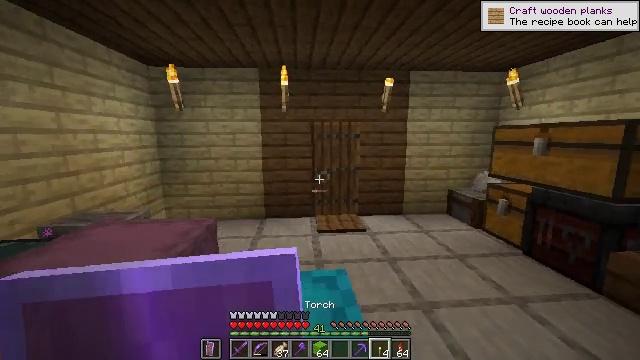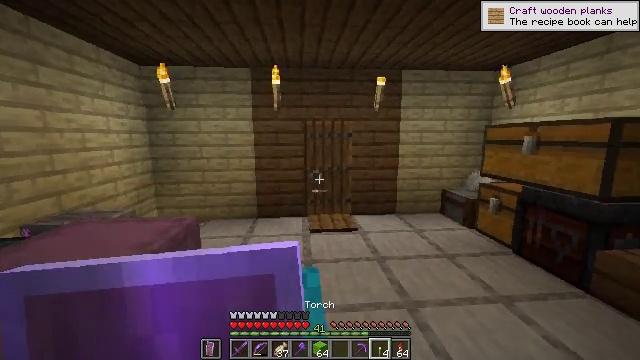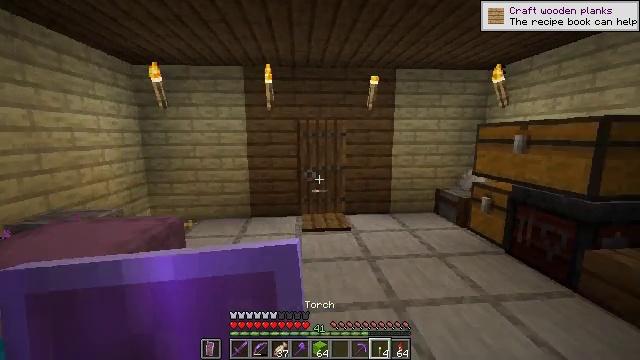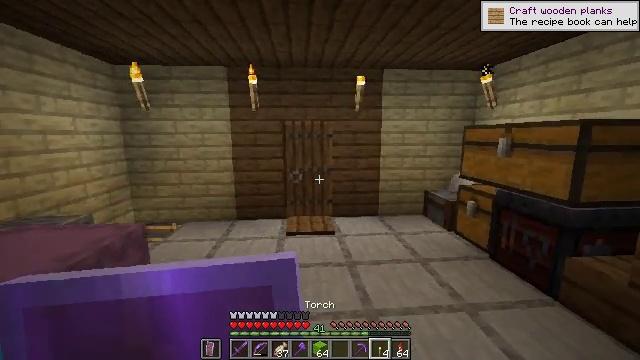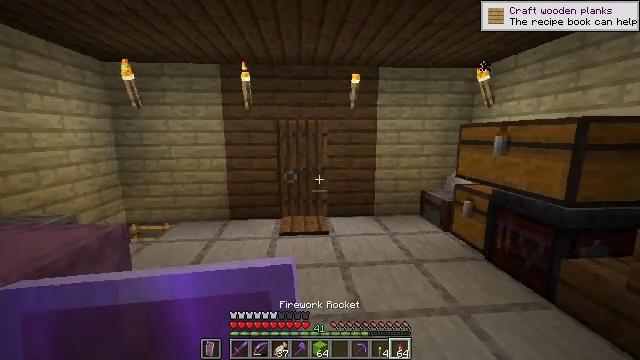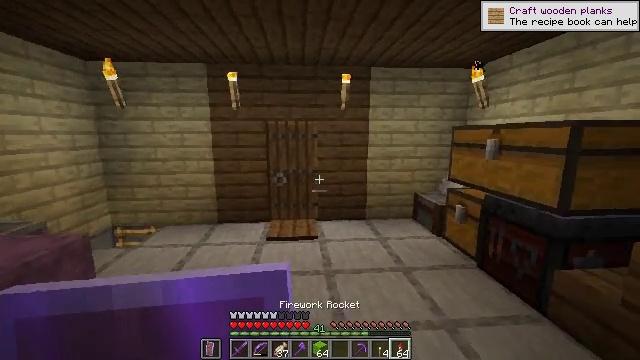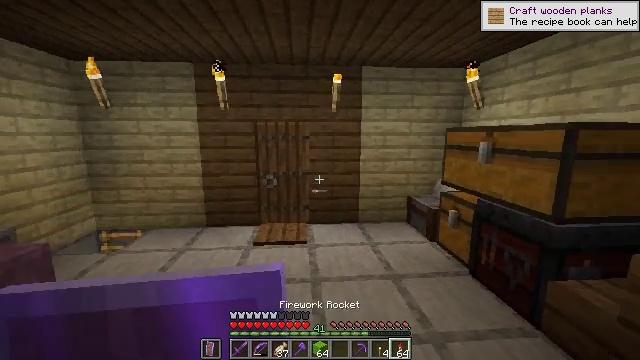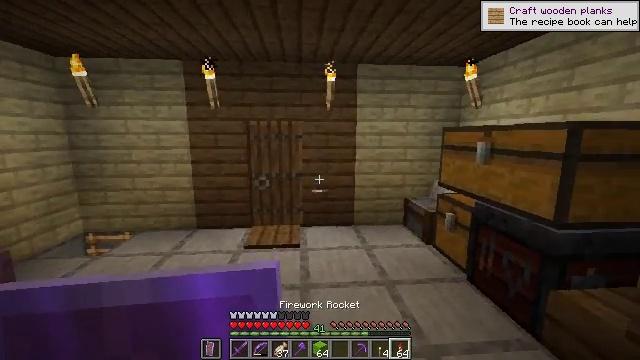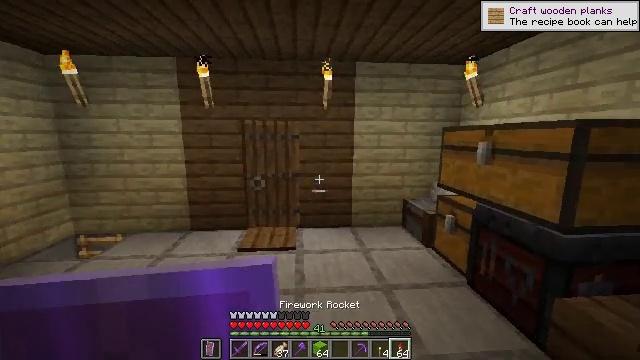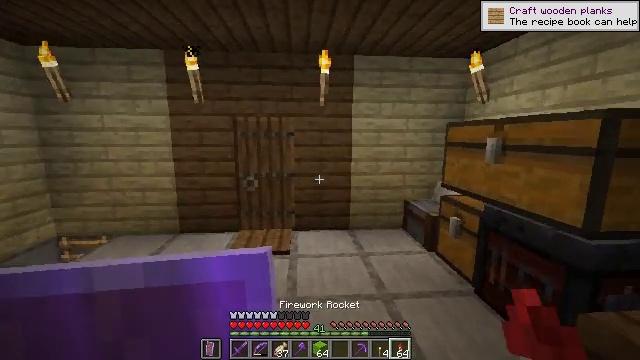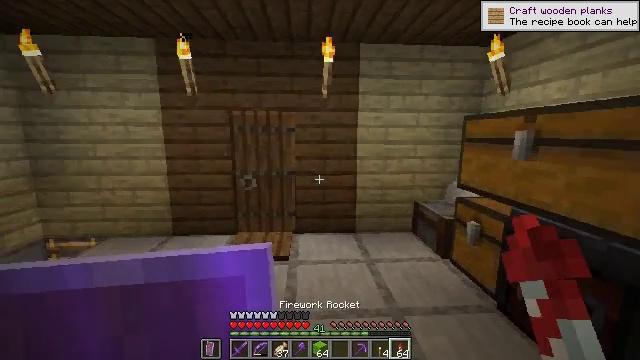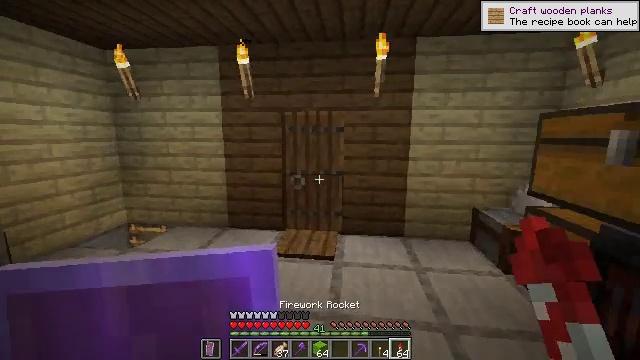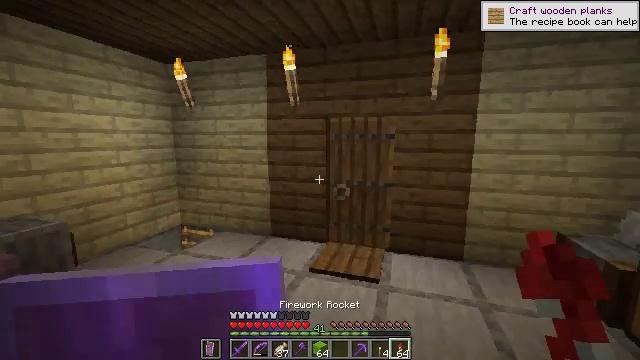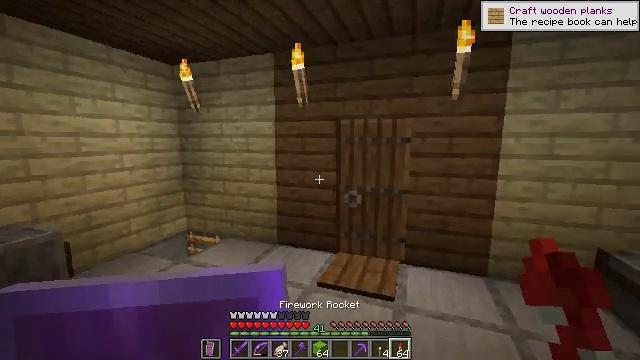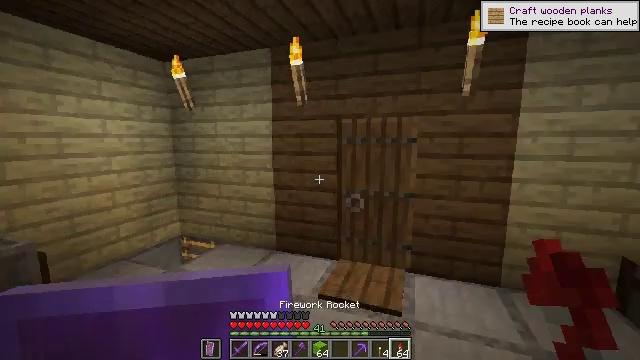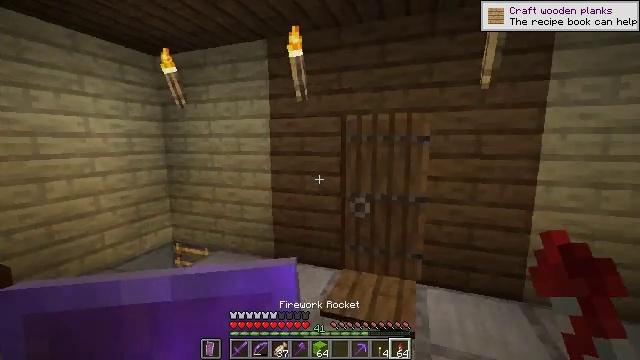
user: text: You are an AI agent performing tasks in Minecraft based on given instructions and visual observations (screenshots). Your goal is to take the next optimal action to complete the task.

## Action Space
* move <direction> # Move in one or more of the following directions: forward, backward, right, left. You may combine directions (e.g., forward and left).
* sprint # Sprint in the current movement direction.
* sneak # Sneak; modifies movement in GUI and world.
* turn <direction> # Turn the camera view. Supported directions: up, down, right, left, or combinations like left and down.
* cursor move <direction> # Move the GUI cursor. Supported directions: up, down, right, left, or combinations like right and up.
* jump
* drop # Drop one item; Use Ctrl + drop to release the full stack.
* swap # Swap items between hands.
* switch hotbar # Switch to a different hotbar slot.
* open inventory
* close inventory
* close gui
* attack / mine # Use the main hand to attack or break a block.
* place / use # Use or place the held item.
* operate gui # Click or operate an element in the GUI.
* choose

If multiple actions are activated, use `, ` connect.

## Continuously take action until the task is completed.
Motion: motion action
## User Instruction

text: Craft a lime carpet.
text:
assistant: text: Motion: move forward and move right
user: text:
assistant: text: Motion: move forward and move right
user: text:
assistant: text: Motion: move forward and move right
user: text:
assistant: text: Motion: move forward and move right
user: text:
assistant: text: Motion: move forward and move right
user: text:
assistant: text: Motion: move forward and move right
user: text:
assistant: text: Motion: move forward
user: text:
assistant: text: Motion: move forward
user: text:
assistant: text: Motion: move forward
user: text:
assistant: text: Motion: move forward, turn left
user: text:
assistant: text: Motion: move forward, turn left
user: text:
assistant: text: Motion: move forward, turn left and up
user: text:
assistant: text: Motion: move forward, turn left
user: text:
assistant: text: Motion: move forward
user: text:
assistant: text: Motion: move forward
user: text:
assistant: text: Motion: move forward
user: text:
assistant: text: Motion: move forward, sprint
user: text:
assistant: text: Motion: move forward, sprint
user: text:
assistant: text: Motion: move forward, sprint
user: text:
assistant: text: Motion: move forward, sprint, turn right
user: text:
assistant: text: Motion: move forward, sprint, turn right and up
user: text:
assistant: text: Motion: move forward, sprint, turn right and up
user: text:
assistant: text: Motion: move forward, sprint
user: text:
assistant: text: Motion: move forward, sprint
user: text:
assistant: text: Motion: move forward, sprint
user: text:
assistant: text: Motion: move forward, sprint
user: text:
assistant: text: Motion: move forward, sprint
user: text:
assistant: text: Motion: move forward, sprint
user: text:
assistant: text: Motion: move forward, sprint
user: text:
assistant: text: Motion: move forward, sprint